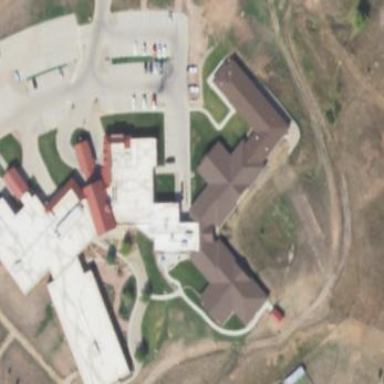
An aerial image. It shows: Healthcare facility identified as hospital.